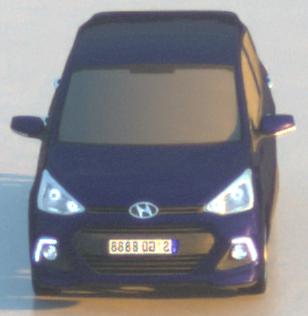
Make: Hyundai
Model: i10
Detailed model: Gen. 2
Model produced from: 2013
Model produced until: 2019
Doors: 5
Color: blue
Road condition: wet road
Daytime: sunrise or sunset
Contrast: medium contrast